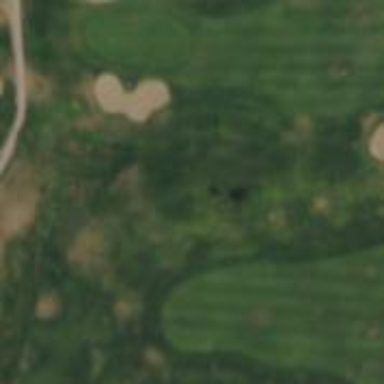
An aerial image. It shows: Area with grass used as rough in golf course.